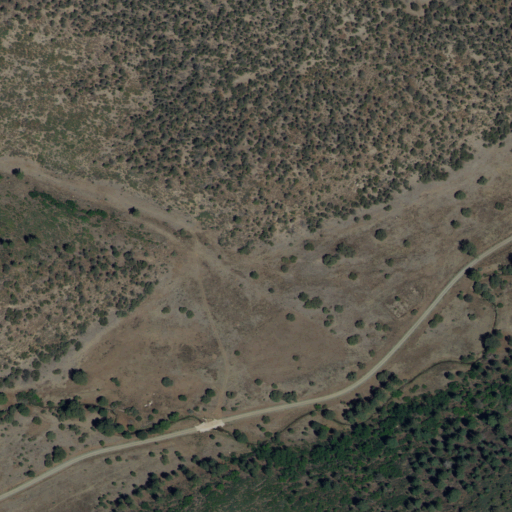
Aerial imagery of valley in New Mexico named Sawmill Canyon containing evergreen forest, shrub, and grassland